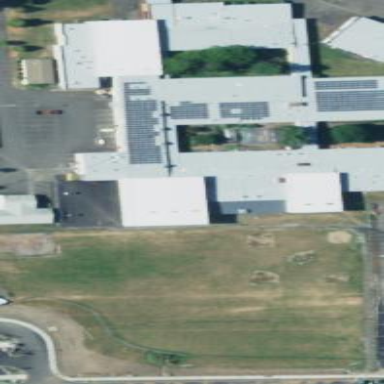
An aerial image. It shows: School.